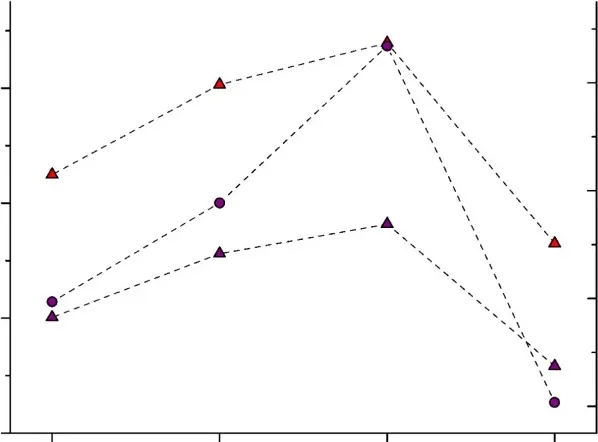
Root mean of squared successive difference - RMSSD, instantaneous variability - SD1, and SD1 normalized by mean RR - SD1/RRMean are shown for the patient before training (baseline) after 6 weeks of continuous training, 6 weeks of interval training, and 6 weeks of detraining.
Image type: chart (chart)